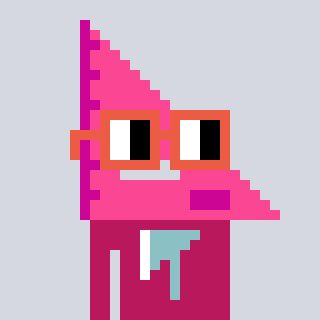
a pixel art character with square orange glasses, a squadron ruler-shaped head and a darkpink-colored body on a cool background